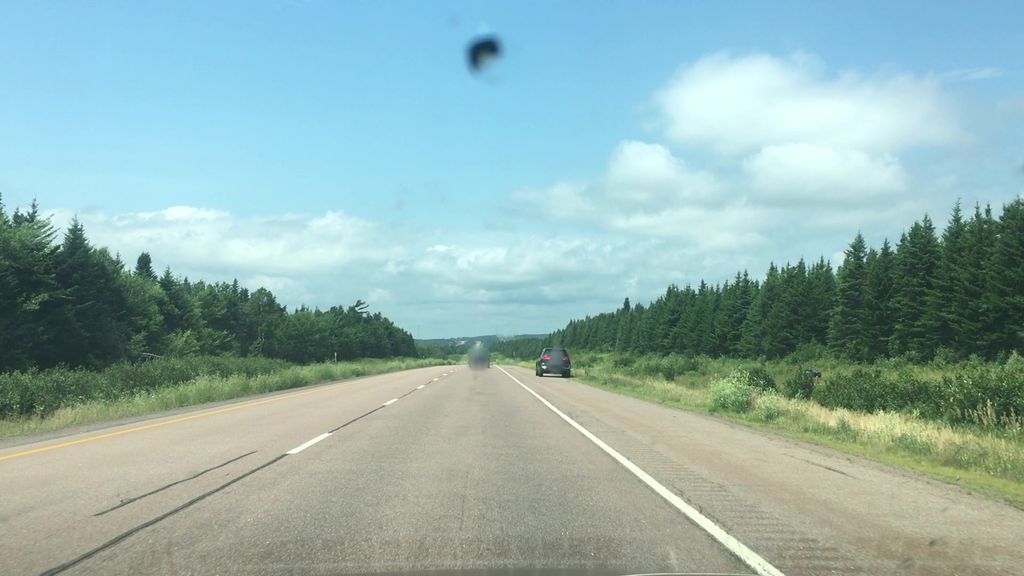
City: charlottetown